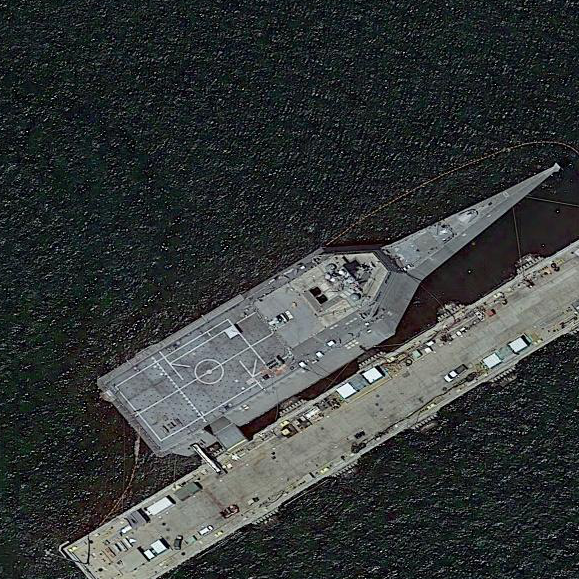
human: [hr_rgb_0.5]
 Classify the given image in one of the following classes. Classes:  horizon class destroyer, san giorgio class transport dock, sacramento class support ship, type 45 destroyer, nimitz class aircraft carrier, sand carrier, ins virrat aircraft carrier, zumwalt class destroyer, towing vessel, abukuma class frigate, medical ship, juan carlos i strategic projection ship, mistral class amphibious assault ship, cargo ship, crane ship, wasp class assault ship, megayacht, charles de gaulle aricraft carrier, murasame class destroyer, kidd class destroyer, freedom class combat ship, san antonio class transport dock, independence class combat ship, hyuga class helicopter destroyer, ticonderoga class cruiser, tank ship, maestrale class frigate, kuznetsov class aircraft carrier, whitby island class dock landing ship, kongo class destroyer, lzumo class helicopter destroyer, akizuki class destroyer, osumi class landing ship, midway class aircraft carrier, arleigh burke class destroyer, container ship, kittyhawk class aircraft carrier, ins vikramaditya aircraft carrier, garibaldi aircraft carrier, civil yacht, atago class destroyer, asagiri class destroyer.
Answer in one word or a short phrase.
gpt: Independence class combat ship